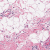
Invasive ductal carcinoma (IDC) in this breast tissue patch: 1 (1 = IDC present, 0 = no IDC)